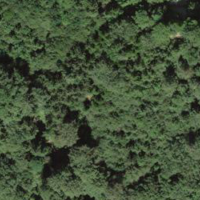
EUNIS habitat code: 44
Species observed at this site:
Sorbus aucuparia